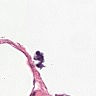
Metastatic tissue present: no